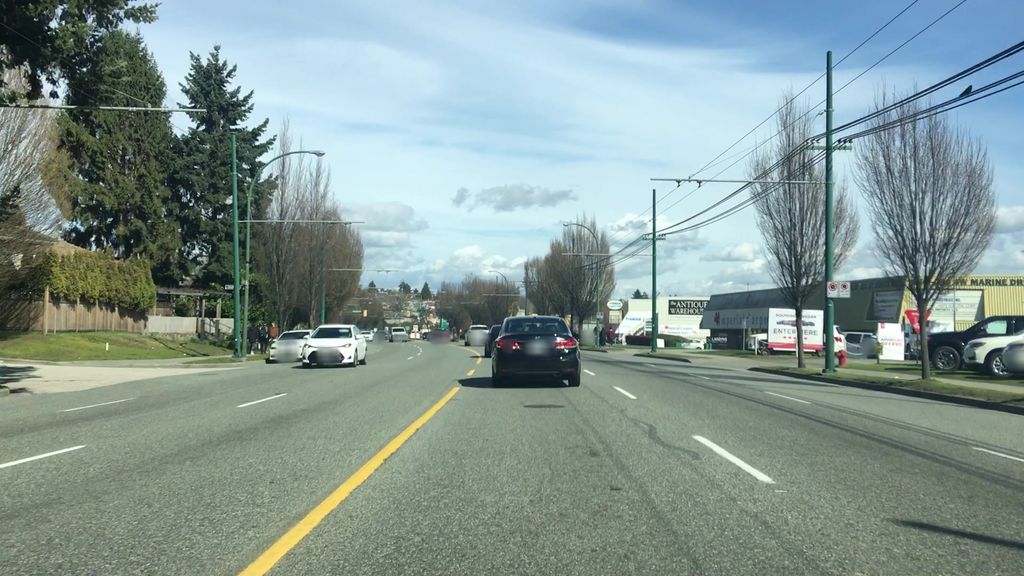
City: vancouver